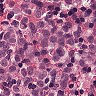
Metastatic tissue present: yes